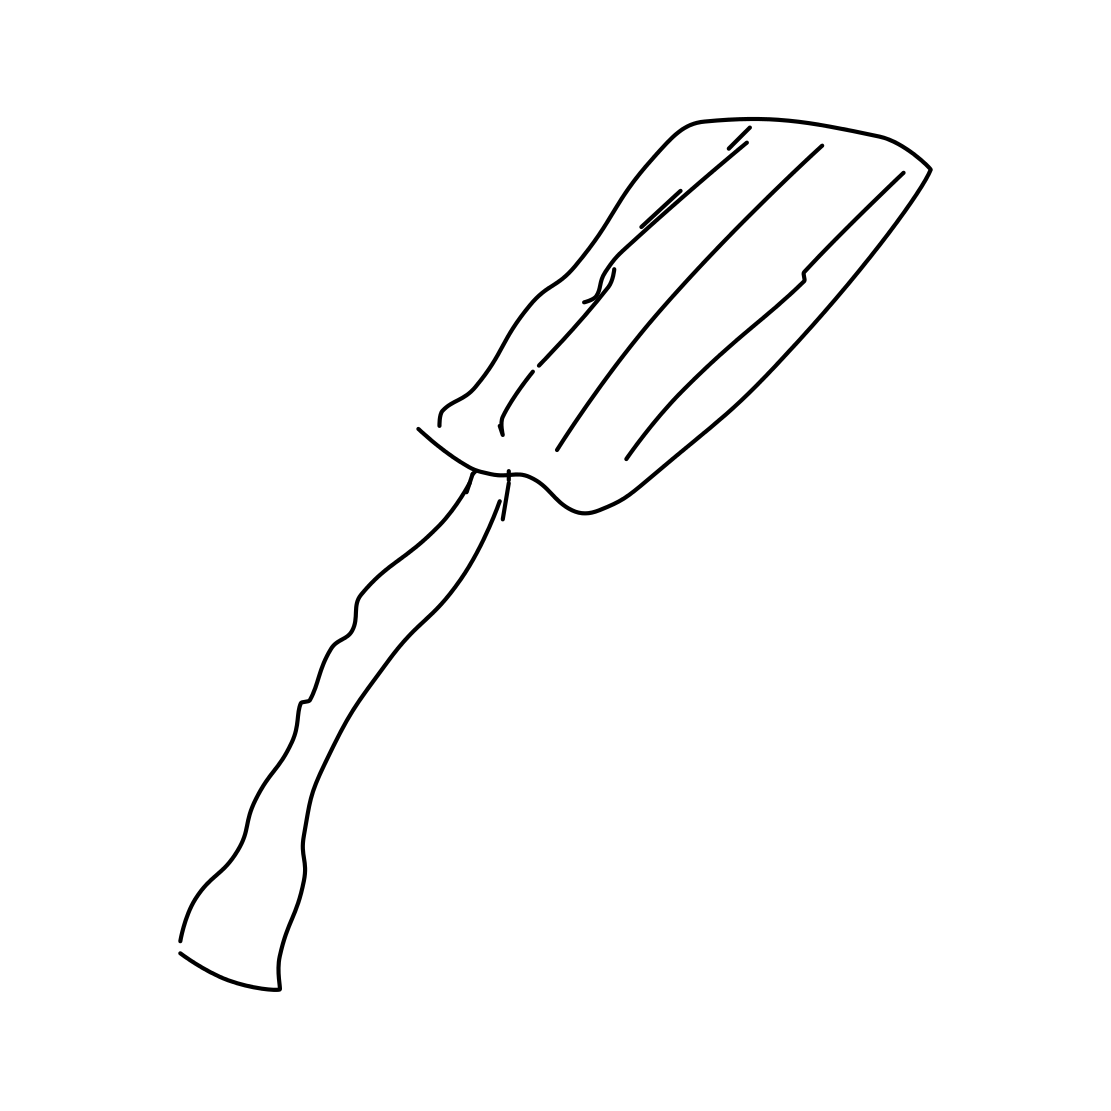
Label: screwdriver